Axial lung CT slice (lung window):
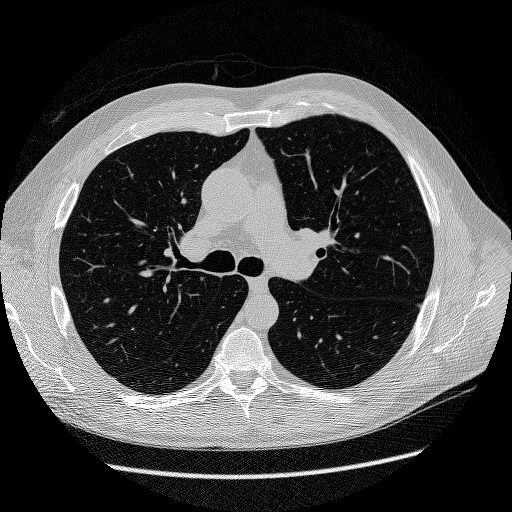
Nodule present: no